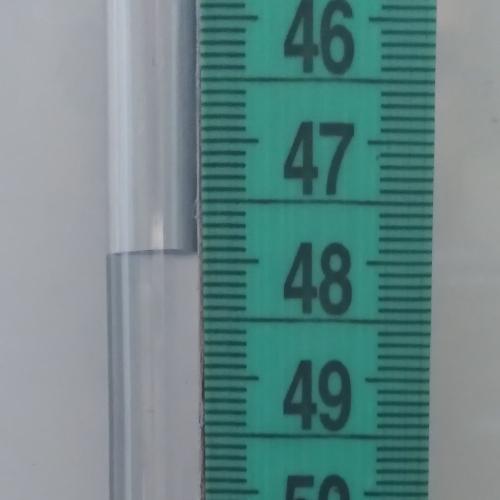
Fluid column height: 47.9 cm